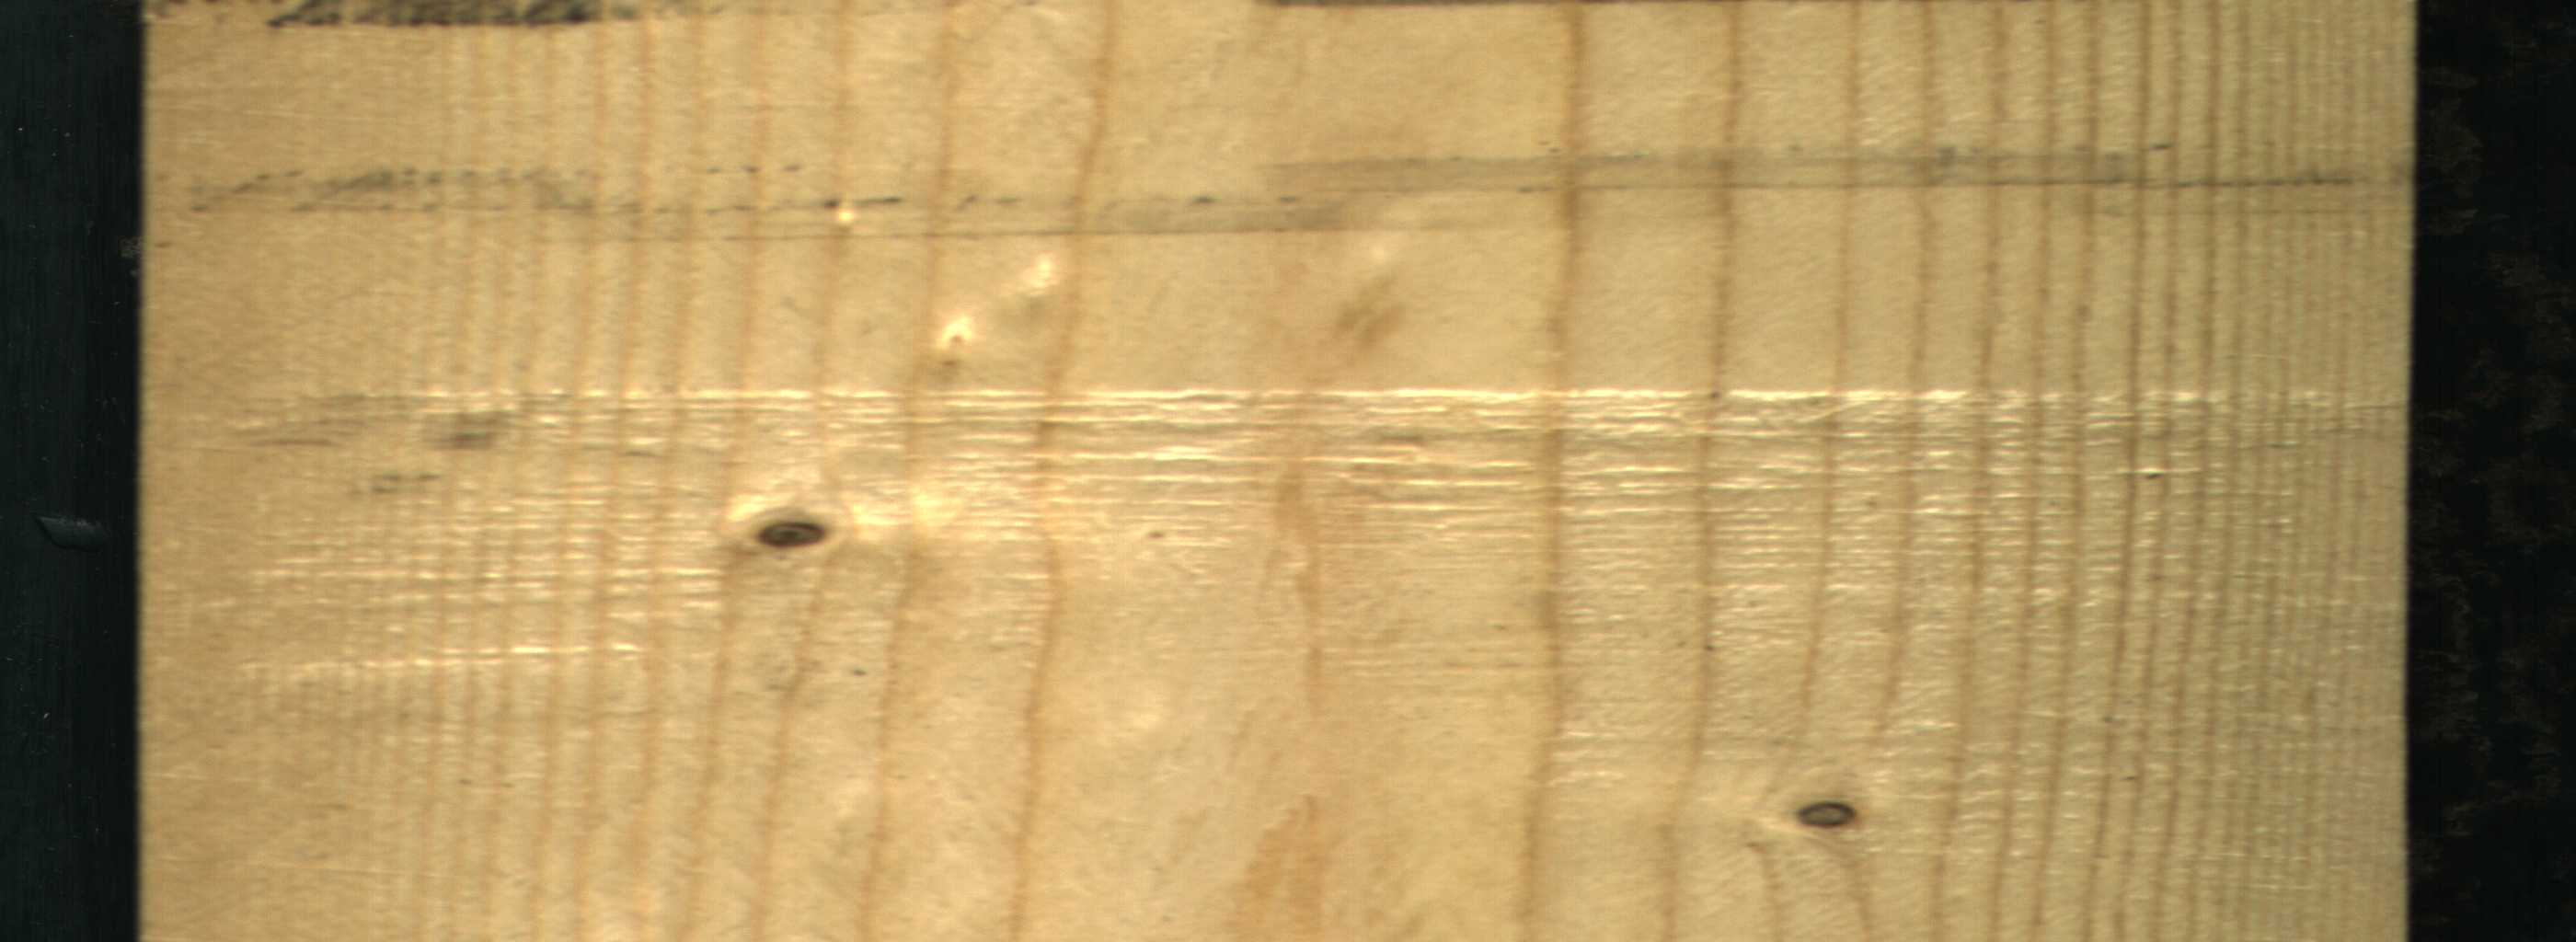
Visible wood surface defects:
Live_Knot
Live_Knot